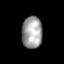
Tissue: skin
Cell type: Others
Senescence score: 0.7789
Nuclear area (px): 646
Mean DAPI intensity: 159.158